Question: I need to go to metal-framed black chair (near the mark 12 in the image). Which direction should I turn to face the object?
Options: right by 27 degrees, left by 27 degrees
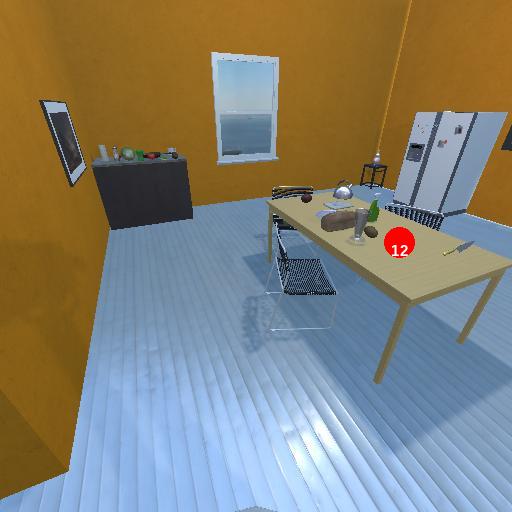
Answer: right by 27 degrees